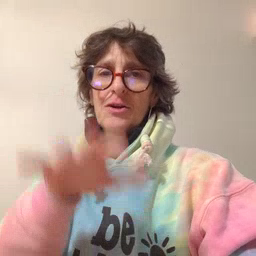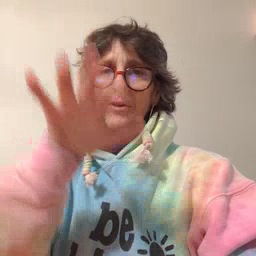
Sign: alligator